Field crop: maize
Growth stage: 2
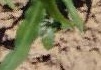
Species: maize